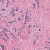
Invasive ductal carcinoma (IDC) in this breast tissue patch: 1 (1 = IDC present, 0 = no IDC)